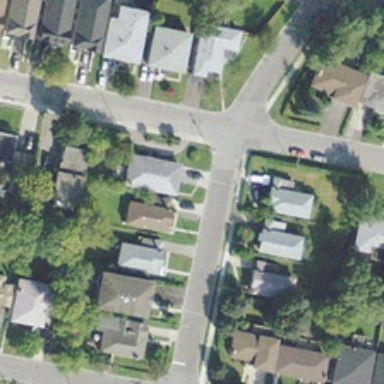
Many buildings and green trees are in a dense residential area .